Question: Not sure if the title is clear enough. I have Products and Categories entities in an MVC-EF app. when adding a new product, I select the category from a drop down list. I would like to be able to create a new category if it doesn't exist in the drop down list from within the product/create page. maybe having a button like "Add New Category" next to the drop down list.
For example: if I want to add a book that belongs to the Cooking department (which is not in the list), I want to be able to add the cooking department at the same time I'm adding the book without going to the Department/Create view

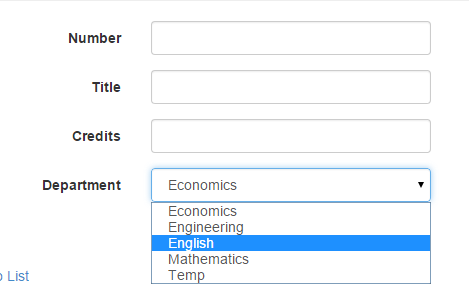
Answer: Well, there's three primary approaches:
1. Handle the category creation through a modal window or similar that pulls in an iframe. This is the easiest method as the category creation is completely segrated with its own actions and views. However, you'll still need some JavaScript to update your select list choices to include the newly created item after its saved. That's relatively easy, though. You just issue an AJAX request to some endpoint that returns all the available categories and use that to rebuild the select list after the modal is closed.
2. Use AJAX for category creation. This is a little more complicated than #1, but still relatively straight-forward. You simply have a form with the fields for a new category embedded somewhere in your page. You can also use AJAX to request the form HTML from an action that returns a PartialViewResult. Either way, you can present this to the user through a modal or whatever you like. Then, when they submit, instead of a traditional form post, you simply issue an AJAX request with the serialized form data to some endpoint responsible for actually saving it. Like #1, you'll need additional JavaScript to update your select list accordingly after saving the category.
3. Include the new category with the post data of the rest of the product form. This is the most complicated of the three choices as you have to take special care in a few ways. You'll need a separate collection on your view model to hold the posted category or categories, and you'll need to manually add these new categories to your product entity before saving it. You'll also need to synchronize it with categories associated via the select list.
Giving you anything more specific is beyond the scope of StackOverflow. Whichever of the above three methods you choose, a little bit of research will turn up enough articles/tutorials to get you rolling. If you have specific issues in the process of building your solution, you can come back here to ask specific questions about those.